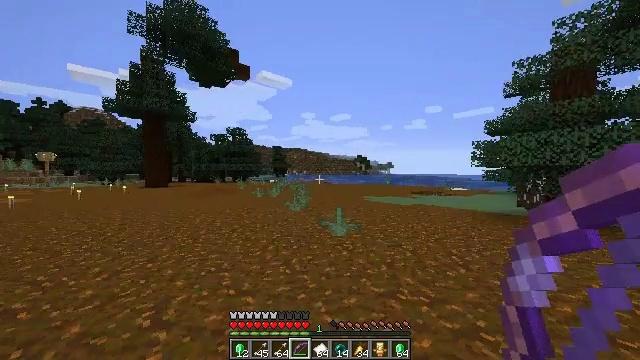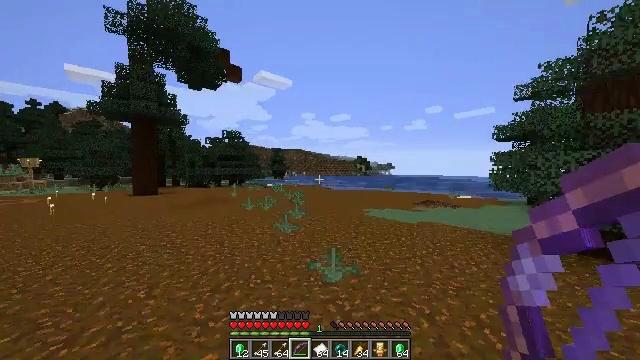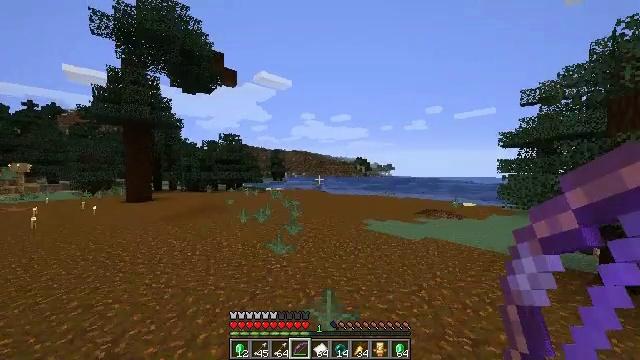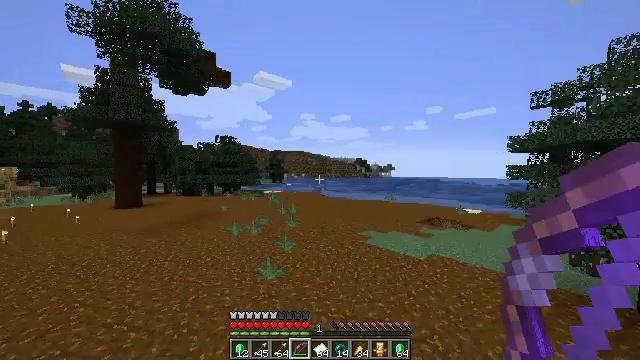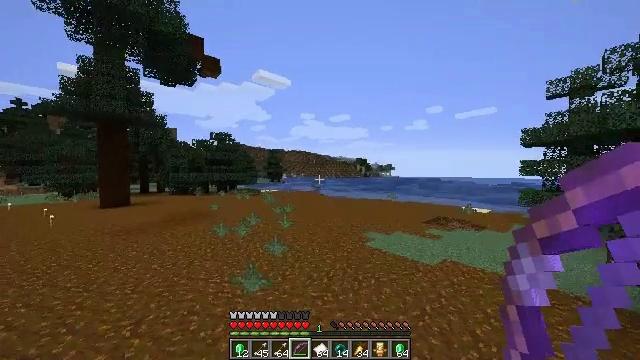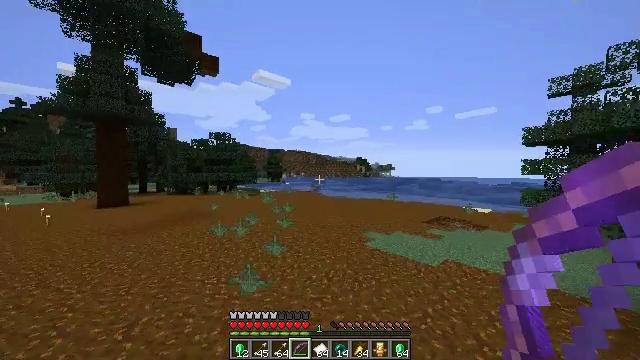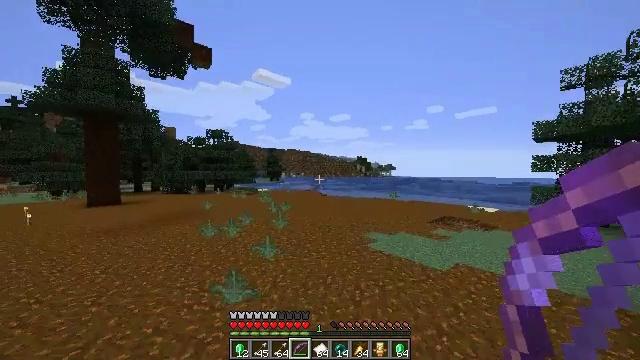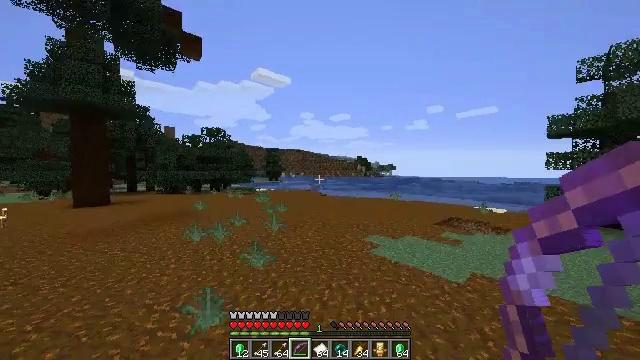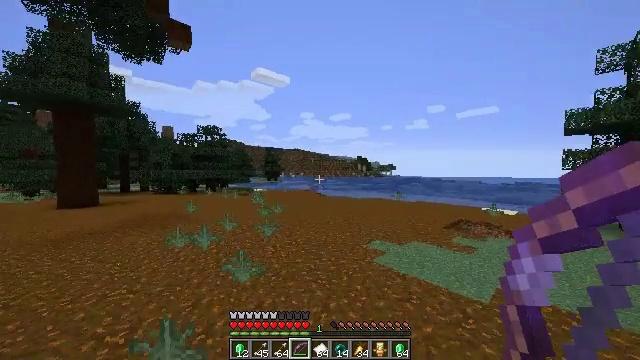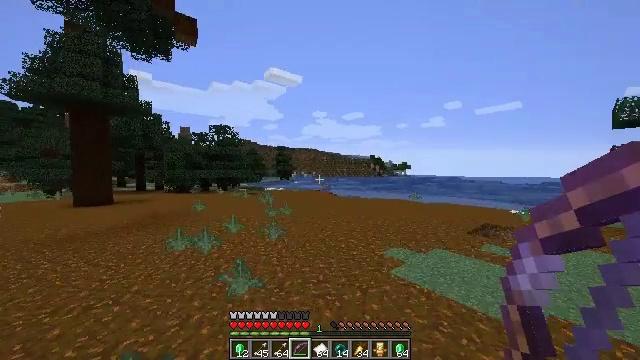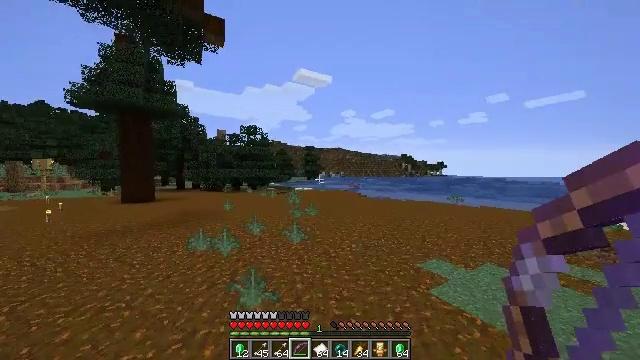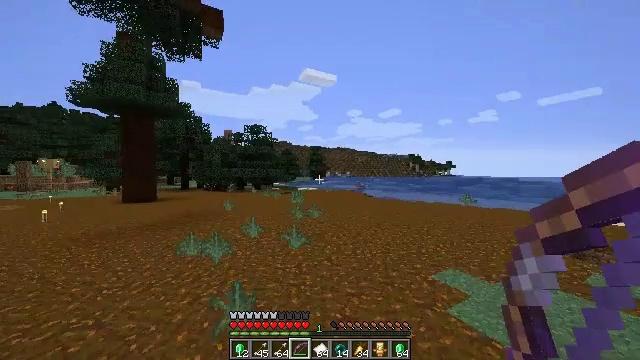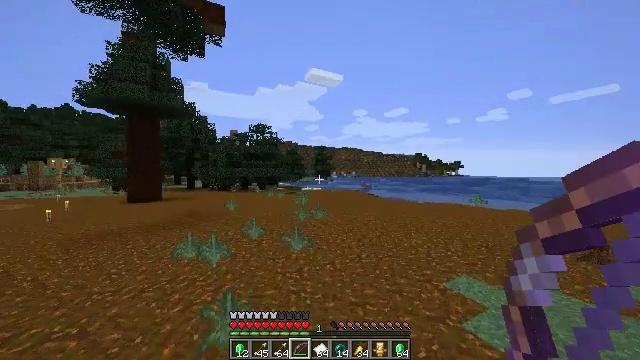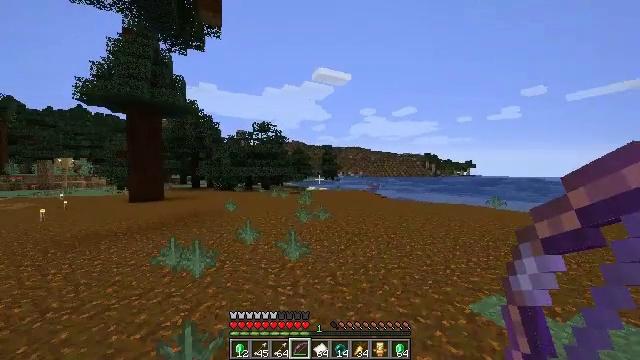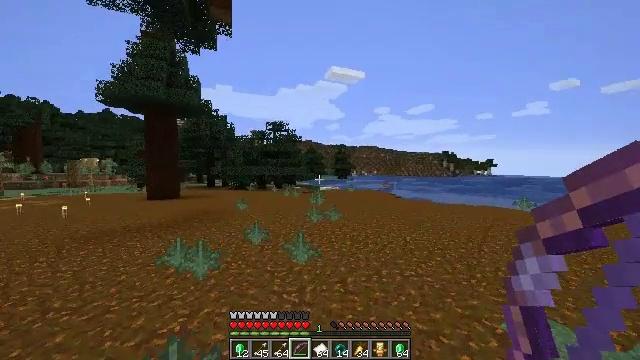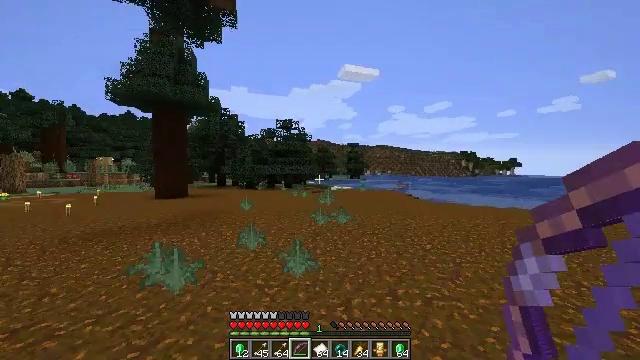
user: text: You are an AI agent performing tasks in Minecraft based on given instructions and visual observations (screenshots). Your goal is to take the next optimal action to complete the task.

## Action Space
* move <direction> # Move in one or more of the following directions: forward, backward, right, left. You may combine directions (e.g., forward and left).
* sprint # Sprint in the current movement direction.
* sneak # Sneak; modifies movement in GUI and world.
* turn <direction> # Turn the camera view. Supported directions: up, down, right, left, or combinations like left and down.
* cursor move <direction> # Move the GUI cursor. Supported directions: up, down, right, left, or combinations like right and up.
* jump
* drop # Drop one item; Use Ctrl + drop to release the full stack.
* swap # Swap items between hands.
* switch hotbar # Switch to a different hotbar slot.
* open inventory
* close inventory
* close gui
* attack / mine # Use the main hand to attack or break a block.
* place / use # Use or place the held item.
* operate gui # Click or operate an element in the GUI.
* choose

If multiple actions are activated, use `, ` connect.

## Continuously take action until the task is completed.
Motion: motion action
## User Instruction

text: Create a shulker box for extra storage space.
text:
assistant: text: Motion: move forward, sprint
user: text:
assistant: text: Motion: move forward, sprint
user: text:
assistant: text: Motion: move forward, sprint, jump
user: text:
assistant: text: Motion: move forward, sprint, jump
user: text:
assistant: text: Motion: move forward, sprint, jump
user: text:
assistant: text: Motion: move forward, sprint, jump
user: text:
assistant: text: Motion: move forward, sprint, jump
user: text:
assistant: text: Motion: move forward, sprint, jump
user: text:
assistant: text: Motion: move forward, sprint, turn left, jump
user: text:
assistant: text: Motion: move forward, sprint, turn left, jump
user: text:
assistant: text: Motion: move forward, sprint, turn left, jump
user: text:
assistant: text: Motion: move forward, sprint, turn left, jump
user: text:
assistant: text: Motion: move forward, sprint, turn left, jump
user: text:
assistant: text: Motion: move forward, sprint, turn left, jump
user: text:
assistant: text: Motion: move forward, sprint, turn left, jump
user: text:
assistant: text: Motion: move forward, sprint, turn left, jump
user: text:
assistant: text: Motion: move forward, sprint, turn left, jump
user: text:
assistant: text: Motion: move forward, sprint, turn left, jump
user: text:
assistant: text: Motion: move forward, sprint, turn left, jump
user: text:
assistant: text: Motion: move forward, sprint, turn left, jump
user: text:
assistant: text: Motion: move forward, sprint, turn left, jump
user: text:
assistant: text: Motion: move forward, sprint, jump
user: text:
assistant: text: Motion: move forward, sprint, turn left, jump
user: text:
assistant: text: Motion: move forward, sprint, turn left and down, jump
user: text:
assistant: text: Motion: move forward, sprint, turn left, jump
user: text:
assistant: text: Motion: move forward, sprint, turn left, jump
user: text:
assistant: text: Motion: move forward, sprint, jump
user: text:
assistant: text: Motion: move forward, sprint, jump
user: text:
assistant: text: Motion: move forward, sprint, jump
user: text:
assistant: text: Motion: move forward, sprint, jump